На гладком горизонтальном столе лежит груз массы $m$, к которому прикреплены две одинаковые пружины жесткости $k$ каждая (см. рисунок).  Левый конец пружины $I$ прикреплён к стенке, в момент времени $t=0$ правый конец пружины $II$ начинают медленно перемещать с постоянной скоростью $u$.
Через какое время груз впервые приобретёт скорость $u$ ?
На каком расстоянии от первоначального положения будет он в этот момент находиться? Указание. Перейдите в систему отсчета, движущуюся со скоростью $u / 2$.
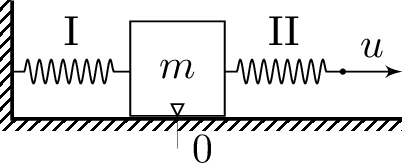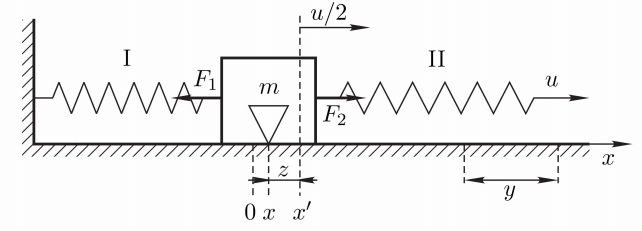
Через какое время груз впервые приобретёт скорость $u$ ?
Решение: Введем обозначения: $x$ - смещение груза из первоначального положения, $y=u t$ - смещение правого конца пружины $II$ (см. рисунок).  На груз действуют упругие силы: $$ F_{1}=k x, \quad F_{2}=(y-x) k=(u t-x) k. $$ Результирующая сила: $$ F=F_{2}-F_{1}=k u t-k x-k x=k(u t-2 x) . $$ Второй закон Ньютона (уравнение движения груза) запишется в виде $$ m a_{x}=k(u t-2 x) . $$ Перейдем теперь в систему отсчета, движущуюся с постоянной скоростью $u / 2$ относительно «неподвижной» системы. Обе системы инерциальные, поэтому ускорения груза в обеих системах одинаковы: $a_{x}=a_{z}$. В момент времени $t$ начало координат новой системы находится в точке $x^{\prime}=t \cdot u / 2$. Координата груза в этот момент времени равна: $z=-\left(x^{\prime}-x\right)=-x^{\prime}+x$. Второй закон Ньютона в «движущейся» системе отсчета запишется в виде $$ m a_{z}=k(u t-2 z-u t)=-2 k z . $$ Это уравнение свободных колебаний груза с угловой частотой $$ \omega_{0}=\sqrt{\frac{2 k}{m}}. $$ В момент времени $t=0$ груз находится в начале координат «движущейся» системы $z_{0}=0$ и имеет скорость $v_{0}=-u / 2$. Через полпериода колебаний $$ \Delta t=\frac{T}{2}=\frac{\pi}{\omega_{0}}=\pi \sqrt{\frac{m}{2 k}} $$ скорость груза в этой системе будет равна $+u / 2$, и он снова будет находиться в точке $z=0$. Следовательно, в «неподвижной» системе скорость груза в этот момент равна $u$, а его координата $$ x=\frac{u}{2} \Delta t=\frac{\pi}{2} u \sqrt{\frac{m}{2 k}}. $$
Ответ: $$ \Delta t=\pi \sqrt{\frac{m}{2 k}} $$

На каком расстоянии от первоначального положения будет он в этот момент находиться?
Ответ: $$ x=\frac{\pi}{2} u \sqrt{\frac{m}{2 k}} $$
Темы:
T, Механика, Динамика, Колебания, Всероссийские, Пружина